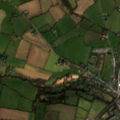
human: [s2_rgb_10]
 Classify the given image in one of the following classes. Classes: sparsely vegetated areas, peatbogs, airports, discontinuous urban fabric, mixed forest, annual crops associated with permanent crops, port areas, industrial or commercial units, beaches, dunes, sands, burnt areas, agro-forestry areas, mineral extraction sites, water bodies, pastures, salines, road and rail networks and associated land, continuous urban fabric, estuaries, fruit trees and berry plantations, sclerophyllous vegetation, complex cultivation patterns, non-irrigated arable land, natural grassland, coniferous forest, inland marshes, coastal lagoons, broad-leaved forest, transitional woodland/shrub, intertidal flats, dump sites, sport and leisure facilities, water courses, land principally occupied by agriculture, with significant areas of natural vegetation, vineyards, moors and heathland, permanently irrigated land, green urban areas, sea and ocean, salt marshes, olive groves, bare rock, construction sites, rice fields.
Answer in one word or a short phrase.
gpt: discontinuous urban fabric, non-irrigated arable land, pastures